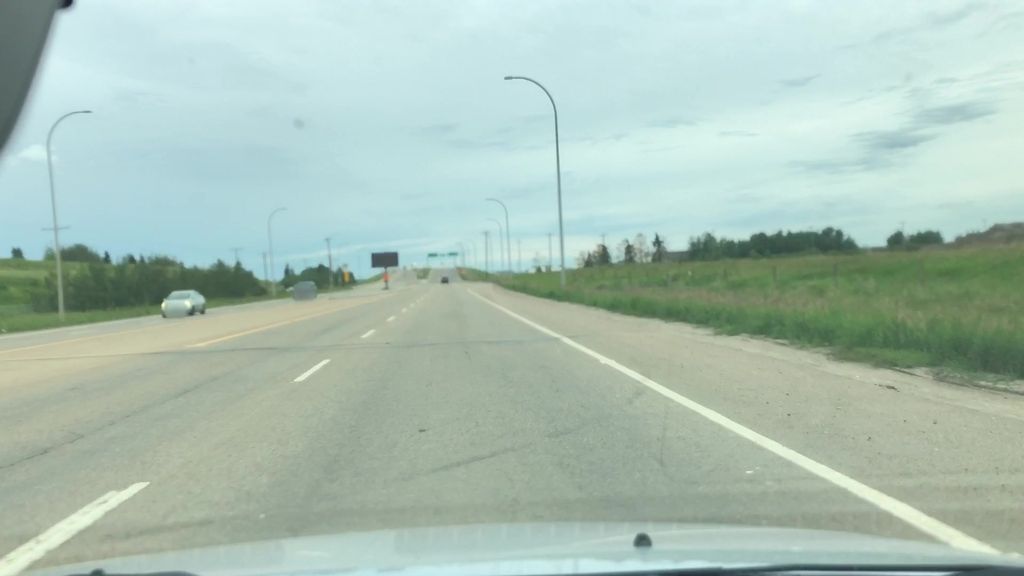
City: edmonton